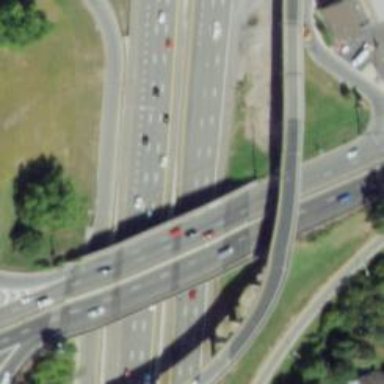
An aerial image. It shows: Bridge over trunk highway expressway.